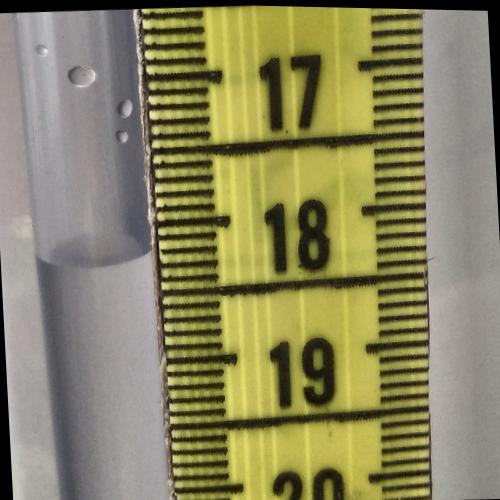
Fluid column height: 18.2 cm